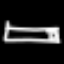
Label: bed